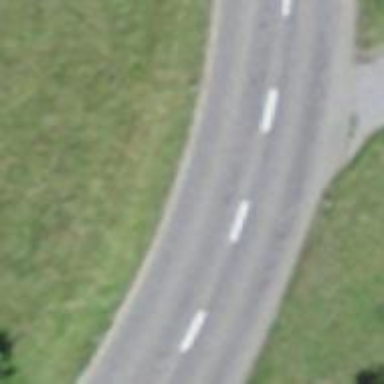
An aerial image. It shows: Asphalt road classified as primary highway.